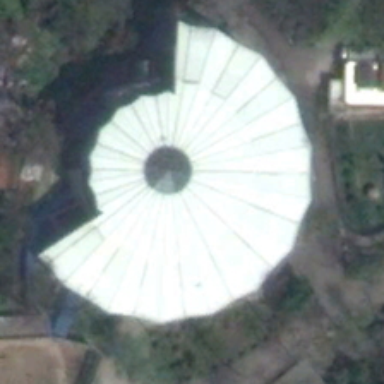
Many green trees are around a white center building .